Current action and preconditions to check: path_clear

Your task: For each precondition in the list above, predict whether it will hold at this action.

Consider the current scene as observed from the mobile robot's camera, and analyze the predicted future states of all dynamic agents (e.g., people, animals, vehicles, or any moving entities) within the NEXT SECOND.

IMPORTANT: Only answer "very likely" if you are absolutely certain—based on strong, clear evidence—that a dynamic agent will violate the precondition in the predicted future state. Do NOT answer "very likely" for unlikely, ambiguous, or low-probability risks.

Ask yourself for each precondition: Is there a high probability, with clear and convincing evidence, that the predicted future states of any dynamic agent will interfere with the predicted future state of the currently executing action within the NEXT SECOND, causing that precondition to fail?

Assess the risk level based on these predictions. Use "likely" or "very likely" if motions create a clear risk of interference.

Use "neutral" or "improbable" if agents are nearby but their predicted paths are clearly diverging or non-conflicting.

Failure Risk Categories: "very improbable", "improbable", "neutral", "likely", "very likely"

Answer Format: Output ONLY the probability_of_failure value from these categories: "very improbable", "improbable", "neutral", "likely", "very likely"

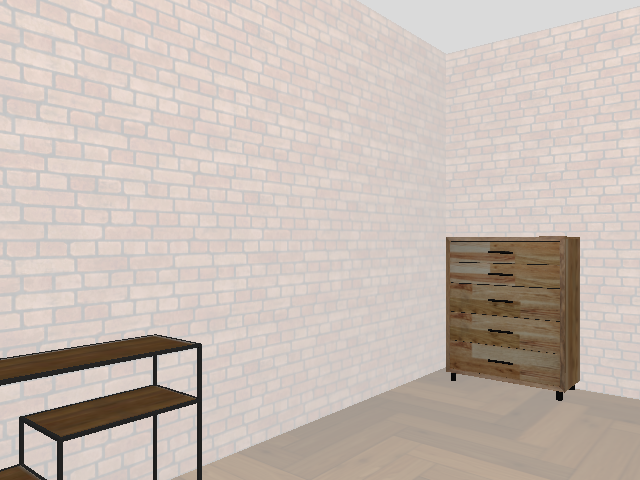

Answer: very improbable